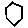
Label: hexagon